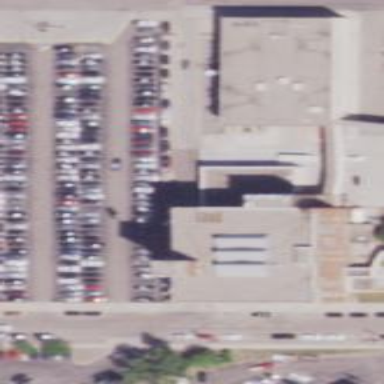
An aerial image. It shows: Police building.